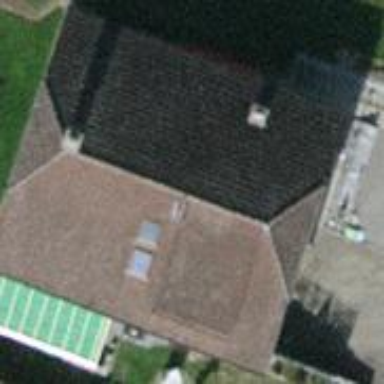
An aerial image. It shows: Detached building with tile roof.